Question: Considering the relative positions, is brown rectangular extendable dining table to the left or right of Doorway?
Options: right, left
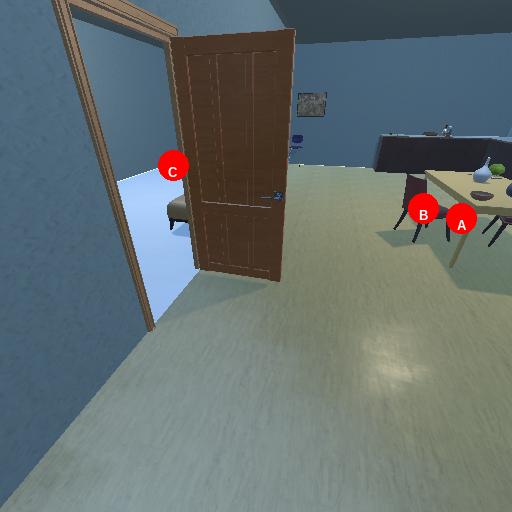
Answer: right